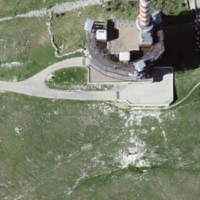
EUNIS habitat code: 23
Species observed at this site:
Campanula glomerata